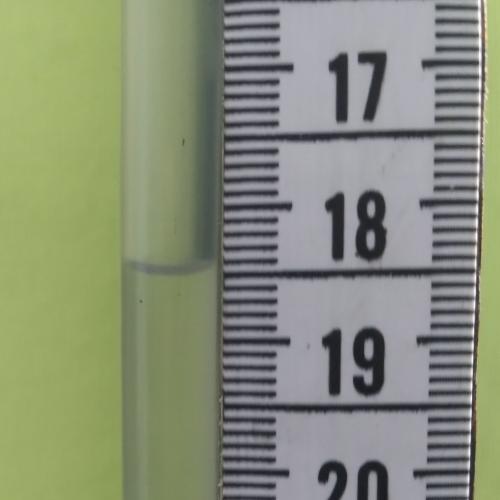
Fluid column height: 18.5 cm